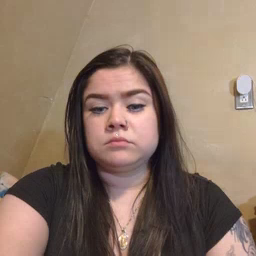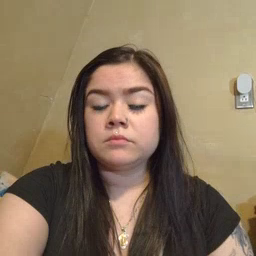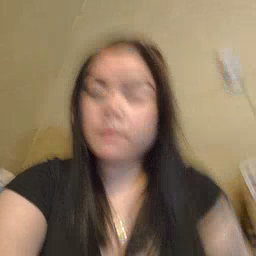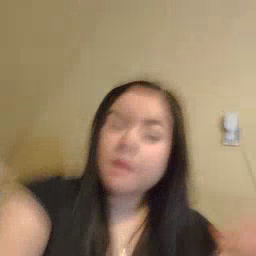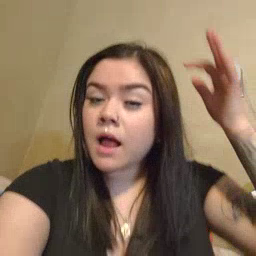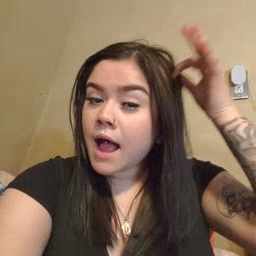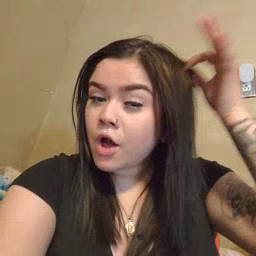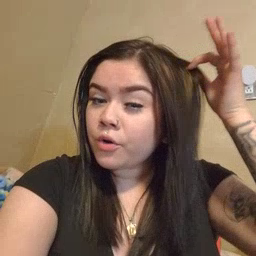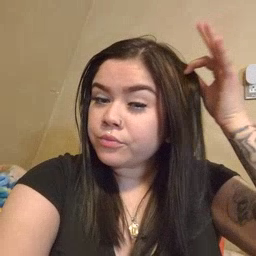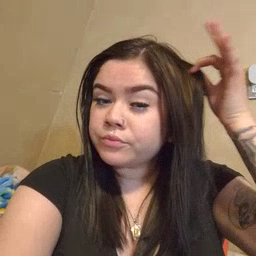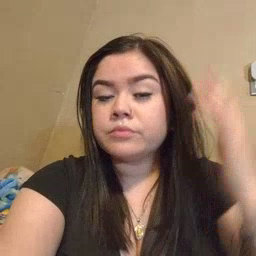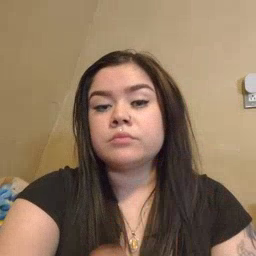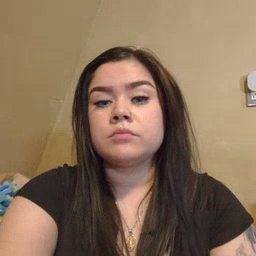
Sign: hair